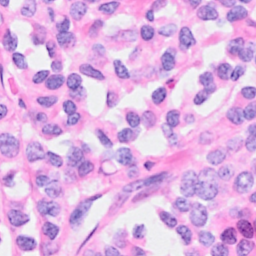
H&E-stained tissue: Breast